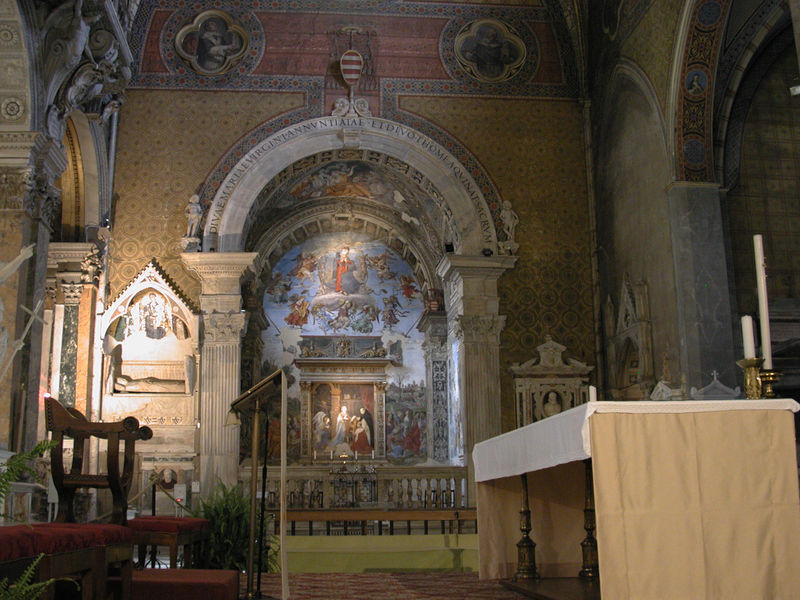
Titel: Santa Maria sopra Minerva, Cappella Carafa
Künstler: Filippino Lippi
Standort: Rom, S. Maria sopra Minerva (EU - I - Latium)
Schlagwörter: gemälde, himmel, licht, stuhl, säulen, kirche, engel, bogen, beleuchtung, figuren, rundbogen, wandgemälde, kerzen, geländer, foto, balustrade, altar, wappen, grab, fresko, himmlisch